Question: Every row in my table view just says "Table View Cell". I've inspected my data source array that I'm using and it has 55 objects, none of which have the value of "Table View Cell".
'''
@implementation BMAppDelegate
- (void)applicationDidFinishLaunching:(NSNotification *)aNotification
{
self.schemes = [BMSchemeHandler parseSchemeFileToArray];
self.schemeTableView.dataSource=self;
self.schemeTableView.delegate=self;
}
-(id)tableView:(NSTableView *)tableView objectValueForTableColumn:(NSTableColumn *)tableColumn row:(NSInteger)row{
return [self.schemes objectAtIndex:row];
}
-(NSInteger)numberOfRowsInTableView:(NSTableView *)tableView{
return (self.schemes.count);
}
'''

Here is my solution...
'''
@implementation BMAppDelegate
- (void)applicationDidFinishLaunching:(NSNotification *)aNotification
{
self.schemes = [BMSchemeHandler parseSchemeFileToArray];
self.schemeTableView.dataSource=self;
self.schemeTableView.delegate=self;
}
-(NSInteger)numberOfRowsInTableView:(NSTableView *)tableView{
return (self.schemes.count);
}
- (NSView *)tableView:(NSTableView *)tableView
viewForTableColumn:(NSTableColumn *)tableColumn
row:(NSInteger)row {
// Retrieve to get the @"MyView" from the pool or,
// if no version is available in the pool, load the Interface Builder version
if([tableColumn.identifier isEqualToString:@"myCell"]){
NSTableCellView* result = [tableView makeViewWithIdentifier:@"myCell" owner:self];
// Set the stringValue of the cell's text field to the nameArray value at row
result.textField.stringValue = [self.schemes objectAtIndex:row];
// Return the result
return result;
}else{
}
return nil;
}
'''
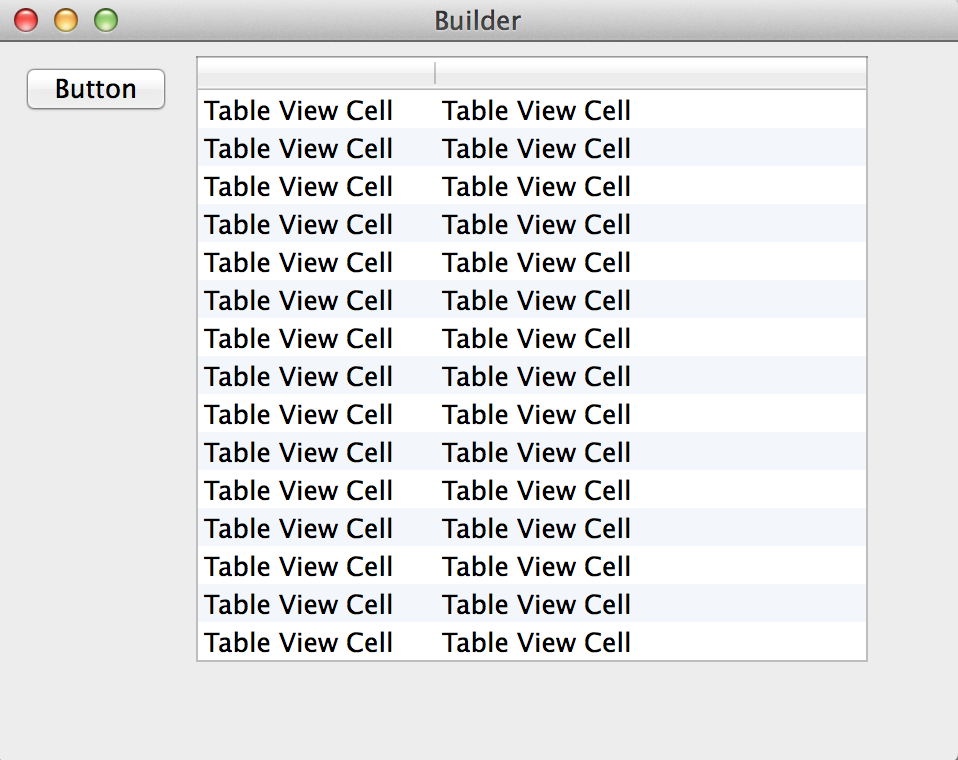
Answer: If you are looking at Apple's tableview playground or something similar, what you're missing is a binding in the table cell's text field. In the XIB, in the table cell, they bind the value of the text field to the table view with a key path of objectValue.[NSString property] -- you are telling the table view what the object value is, so you could depend on that binding.
If you don't bind the text field in the cell to the object that you are returning in objectValueForTableColumn:row:, then you need to implement the NSTableViewDelegate protocol and implement TableView:viewForTableColumn:row to dequeue a cellview and get a pointer to the text field to set its string value.
Just setting the object value is insufficient. The NSTableCellView needs to know where the text is coming from in that object.